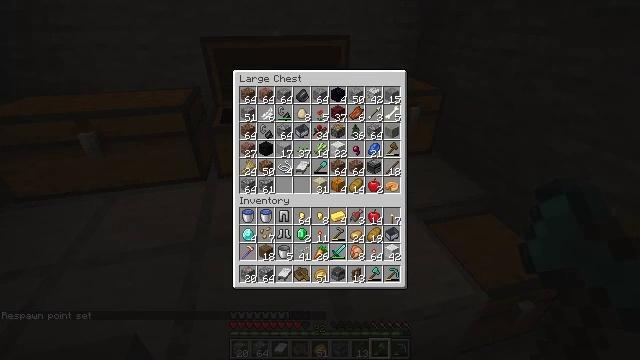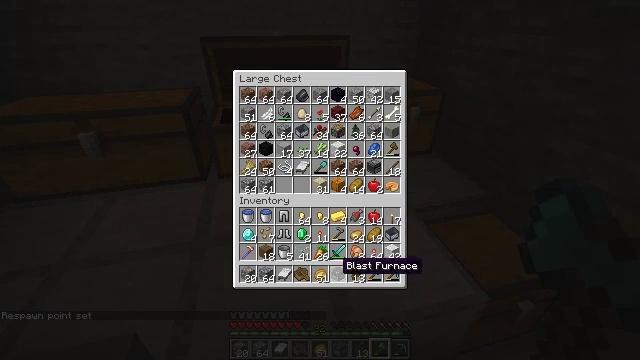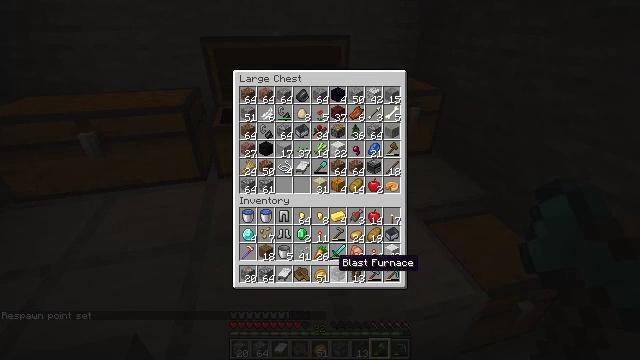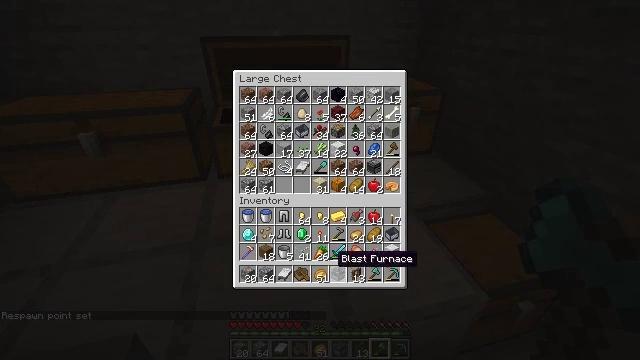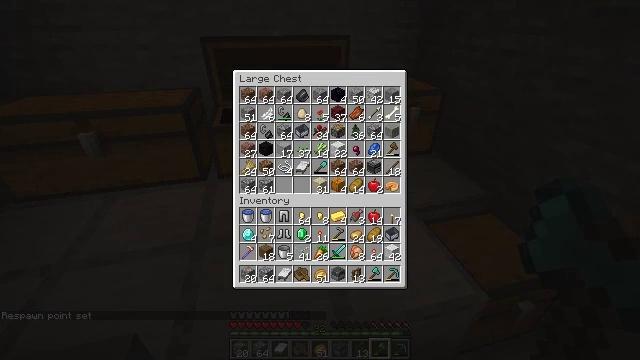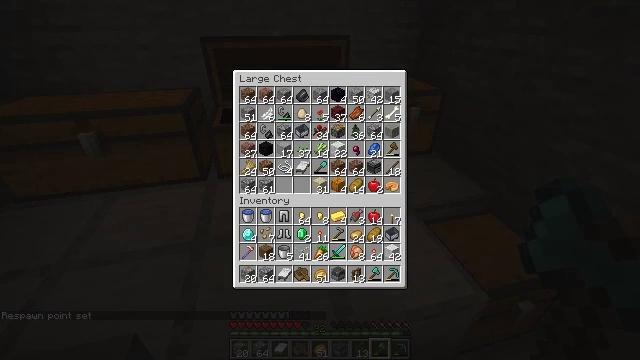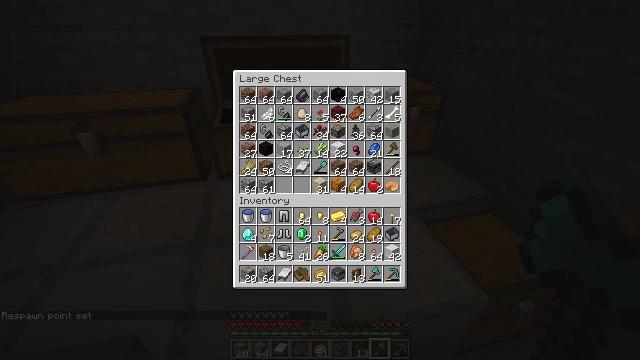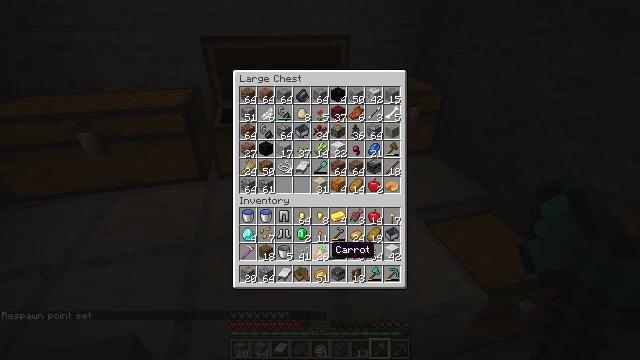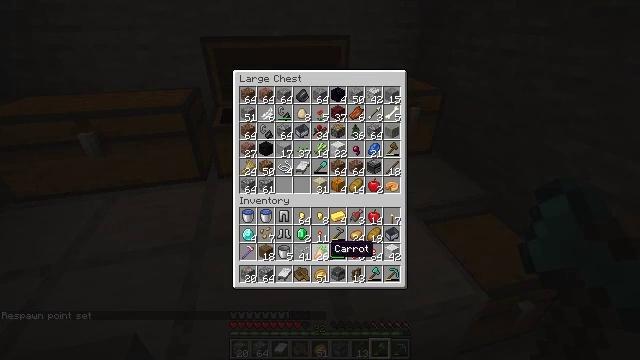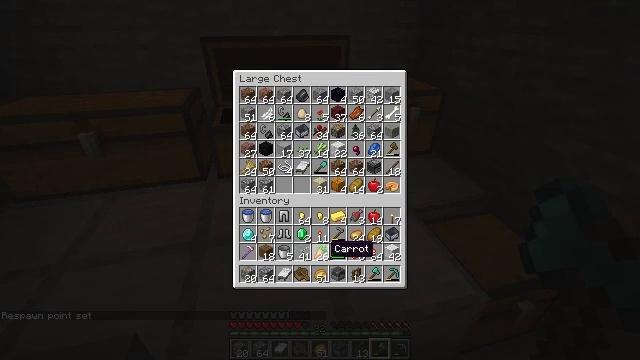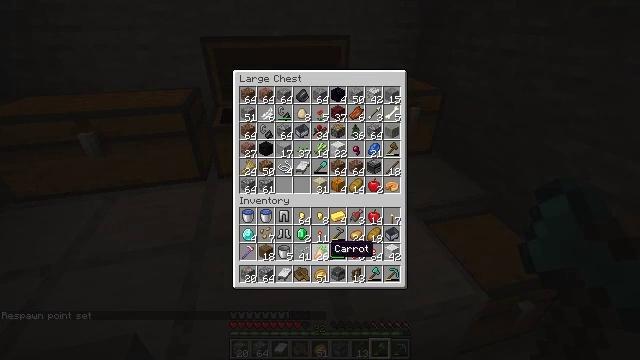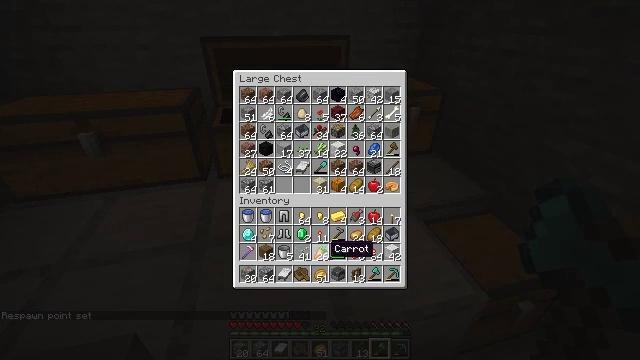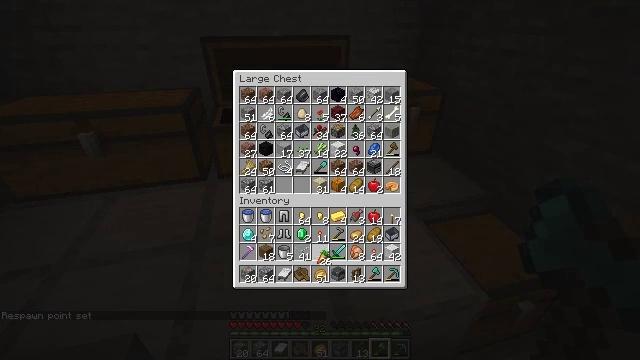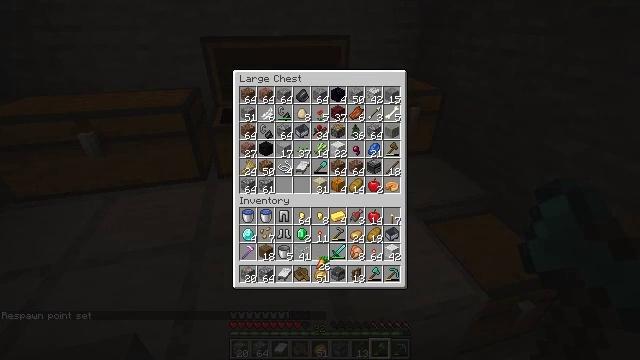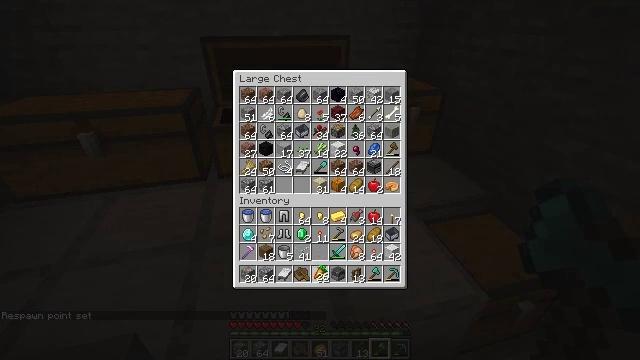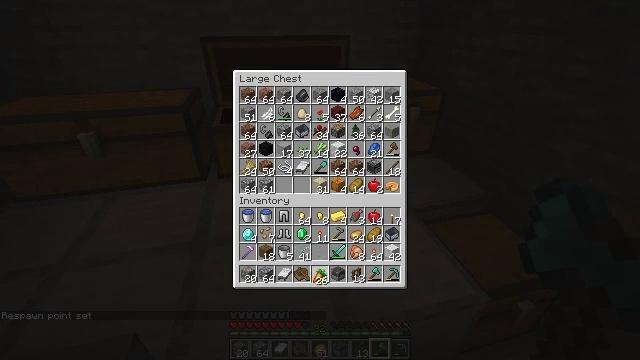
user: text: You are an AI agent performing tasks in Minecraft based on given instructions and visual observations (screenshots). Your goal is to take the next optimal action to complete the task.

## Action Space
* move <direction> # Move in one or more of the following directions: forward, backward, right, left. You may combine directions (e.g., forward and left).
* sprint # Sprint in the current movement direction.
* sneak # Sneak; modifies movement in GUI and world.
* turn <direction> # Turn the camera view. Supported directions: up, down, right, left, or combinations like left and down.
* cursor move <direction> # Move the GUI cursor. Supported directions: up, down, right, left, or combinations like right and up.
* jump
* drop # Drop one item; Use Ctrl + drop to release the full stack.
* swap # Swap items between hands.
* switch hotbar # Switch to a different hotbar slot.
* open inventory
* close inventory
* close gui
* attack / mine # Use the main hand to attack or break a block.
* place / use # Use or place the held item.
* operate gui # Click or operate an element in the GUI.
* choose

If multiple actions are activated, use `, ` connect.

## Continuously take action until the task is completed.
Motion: motion action
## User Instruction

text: Remove a spruce boat from the inventory.
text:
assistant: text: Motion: turn left and up
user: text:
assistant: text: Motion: no_op
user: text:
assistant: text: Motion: no_op
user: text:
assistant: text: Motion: no_op
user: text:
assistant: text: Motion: no_op
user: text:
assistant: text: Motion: no_op
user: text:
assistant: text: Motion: no_op
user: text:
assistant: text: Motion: no_op
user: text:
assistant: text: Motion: no_op
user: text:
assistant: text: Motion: no_op
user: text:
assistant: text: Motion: no_op
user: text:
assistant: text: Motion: attack / mine
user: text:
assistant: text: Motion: attack / mine
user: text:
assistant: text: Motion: turn down
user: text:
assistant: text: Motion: no_op
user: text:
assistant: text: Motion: no_op
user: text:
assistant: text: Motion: no_op
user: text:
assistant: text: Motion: no_op
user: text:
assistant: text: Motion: no_op
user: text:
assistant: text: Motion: no_op
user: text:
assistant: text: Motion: no_op
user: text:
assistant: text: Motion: attack / mine
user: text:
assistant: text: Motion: attack / mine
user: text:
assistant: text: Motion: turn up
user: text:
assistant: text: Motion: no_op
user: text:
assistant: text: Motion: no_op
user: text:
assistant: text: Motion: no_op
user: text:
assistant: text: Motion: no_op
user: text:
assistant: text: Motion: no_op
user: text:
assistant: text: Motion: no_op